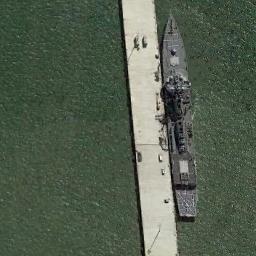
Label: ship